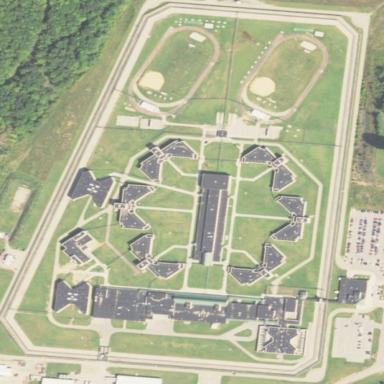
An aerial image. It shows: Prison.